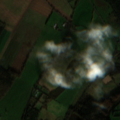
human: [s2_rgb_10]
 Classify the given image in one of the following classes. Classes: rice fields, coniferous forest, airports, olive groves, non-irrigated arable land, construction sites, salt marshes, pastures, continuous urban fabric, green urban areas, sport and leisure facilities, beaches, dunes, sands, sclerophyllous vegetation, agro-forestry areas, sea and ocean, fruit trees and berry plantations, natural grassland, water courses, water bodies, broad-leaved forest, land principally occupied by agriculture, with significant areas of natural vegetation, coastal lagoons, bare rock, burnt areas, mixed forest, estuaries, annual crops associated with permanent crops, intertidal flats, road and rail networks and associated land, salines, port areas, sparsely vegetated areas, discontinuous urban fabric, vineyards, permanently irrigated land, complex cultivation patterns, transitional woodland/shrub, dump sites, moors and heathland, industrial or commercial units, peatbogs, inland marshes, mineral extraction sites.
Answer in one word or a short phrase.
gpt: non-irrigated arable land, pastures, broad-leaved forest, mixed forest